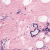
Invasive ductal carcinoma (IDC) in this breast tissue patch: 0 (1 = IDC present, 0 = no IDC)